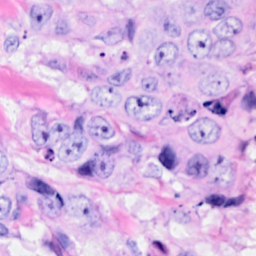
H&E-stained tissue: Breast